Interaction volume radius: 10 \u00c5
Interaction volume height: 20 \u00c5
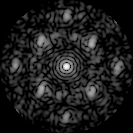
Disorder parameter: 0.4892